Question: I am just creating watch app and adding custom menu image but it's not showing.
Got this guideline - <URL>
And created the icon 80x80 in png format.
Naming it comment.png.
What am I doing wrong? Any help?
Edit 1- Added images in WatchAppImages.xcassets and now its looking like -

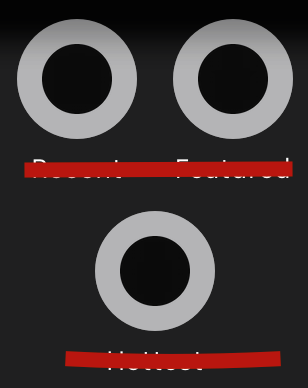
Answer: Are you calling 'setContextMenuOptions' in your WKInterfaceController?
'''
- (void) setContextMenuOptions
{
[self addMenuItemWithImageNamed:imageName title:title action:action];
}
'''
And, where is the image added? should be in WatchAppImages.xcassets not in WatchExtensionImages.assets.
Also, your png should be name for retina display: iconImage@2x.png added in your assets in the blue square of the next image(in 2x, not for 1x or 3x):

Hope it helps.